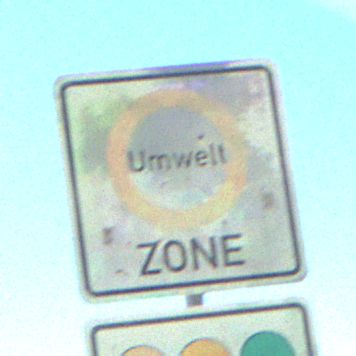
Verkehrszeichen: BeginnUmweltzone
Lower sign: FreistellungVomVerkehrsverbot1
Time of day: Midday
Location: Outdoor (Special)
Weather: PartlyCloudy
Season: NotSpecified
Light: Natural